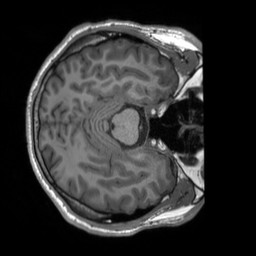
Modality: T1w
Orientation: axial
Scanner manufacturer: siemens
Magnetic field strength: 3 T
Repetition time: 2.3 s
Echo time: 0.00207 s